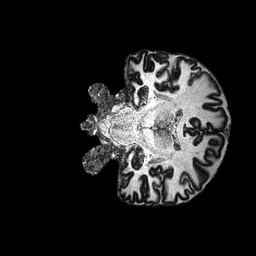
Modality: MP2RAGE
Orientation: coronal